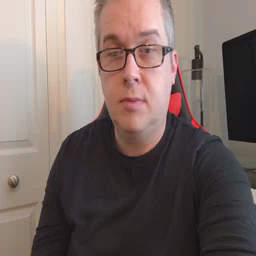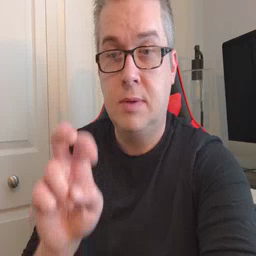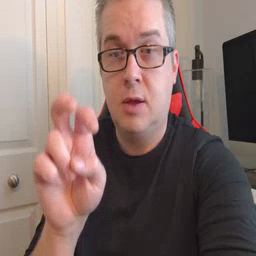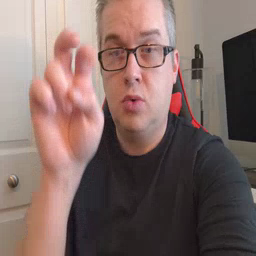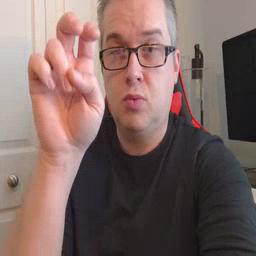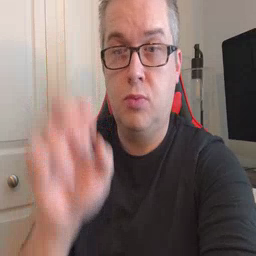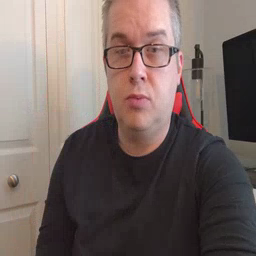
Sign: stairs